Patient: sex F, age 75
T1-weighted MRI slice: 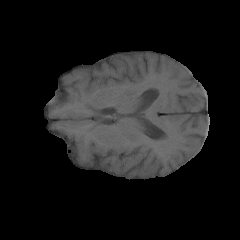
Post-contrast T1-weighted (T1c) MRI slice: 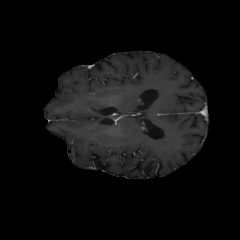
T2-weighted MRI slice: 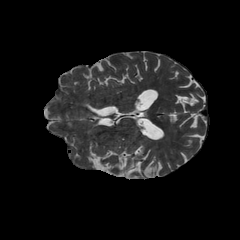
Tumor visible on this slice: no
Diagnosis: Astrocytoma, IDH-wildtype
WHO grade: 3